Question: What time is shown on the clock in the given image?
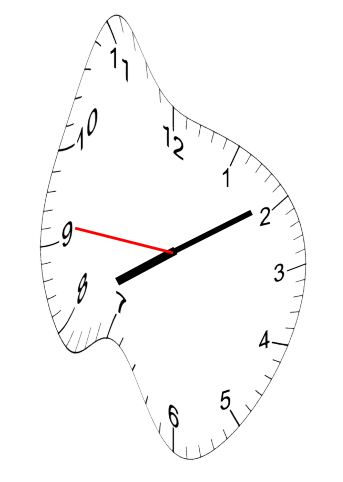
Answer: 08:09:46